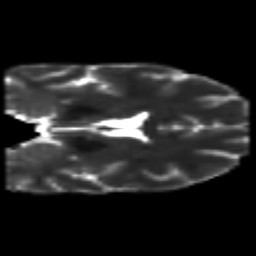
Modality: T2w
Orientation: coronal
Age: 23
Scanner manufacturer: philips
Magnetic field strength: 3 T
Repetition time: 7.742 s
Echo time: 0.1219 s